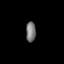
Tissue: prostate
Cell type: T cells
Senescence score: 0.7696
Nuclear area (px): 194
Mean DAPI intensity: 121.201